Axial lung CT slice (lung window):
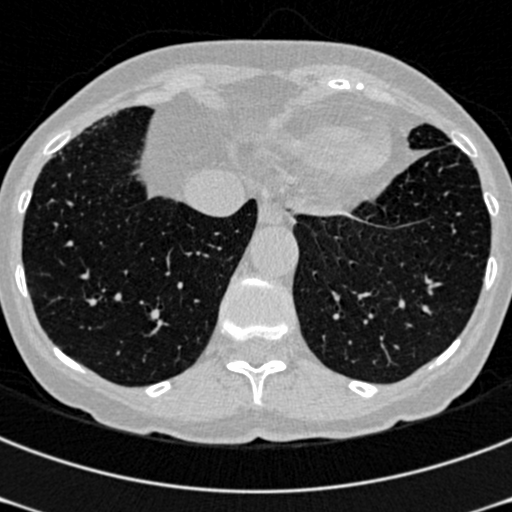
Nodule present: no